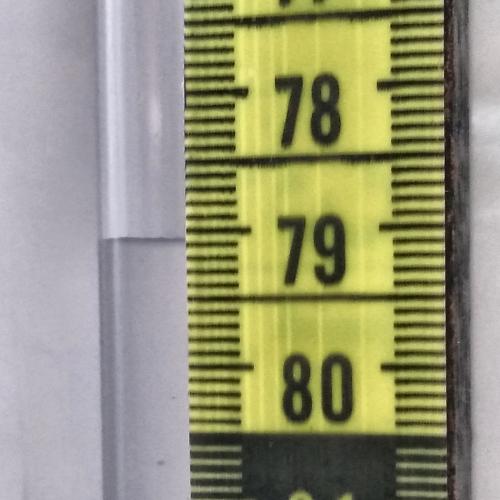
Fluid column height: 79.1 cm